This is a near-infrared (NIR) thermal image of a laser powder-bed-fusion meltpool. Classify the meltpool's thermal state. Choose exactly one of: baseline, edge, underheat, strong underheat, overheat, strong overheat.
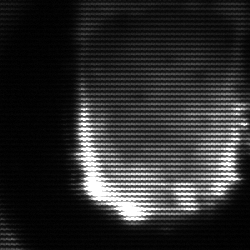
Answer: baseline